Question: I am creating a website for a Media Agency and I need to insert a Frame-type border on the website. The website should look like a it is placed in Television.
Television Image is a PNG with outer stuff and the inner part in transparent.
My website is at <URL>
and I want the website to actually look like :

I think there is a z-index CSS property but it isn't useful. I would appreciate any suggestions and guidance.
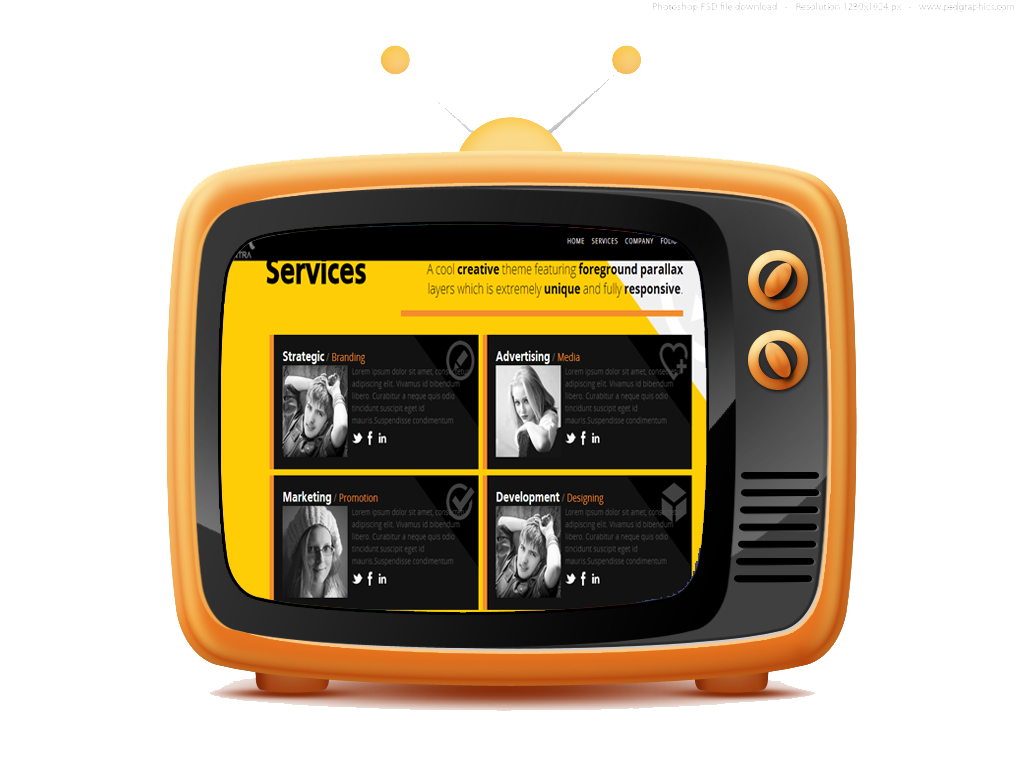
Answer: Its looking nice..!!
why you need to do such things?
Anyways, you can use a '.png' image to overlay the website and give your body a border to get spaces around four sides, like
'''
body:before, body:after {
content: "";
position: fixed;
background: #00;
left: 0;
right: 0;
height: 10px; //according to your image
}
body:before {
top: 0;
}
body:after {
bottom: 0;
}
body {
border-left: 10px solid #900; //according to your image
border-right: 10px solid #900; //according to your image
}
'''